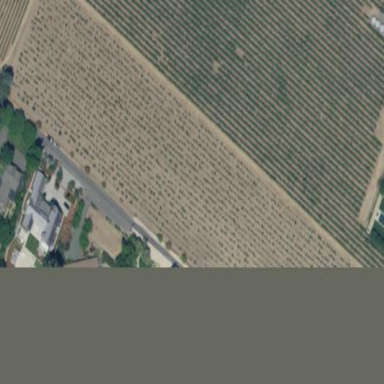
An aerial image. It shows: Vineyard growing grapes.